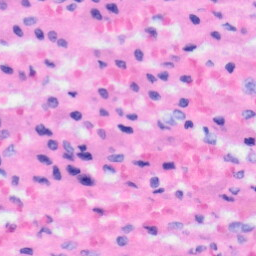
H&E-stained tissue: Liver